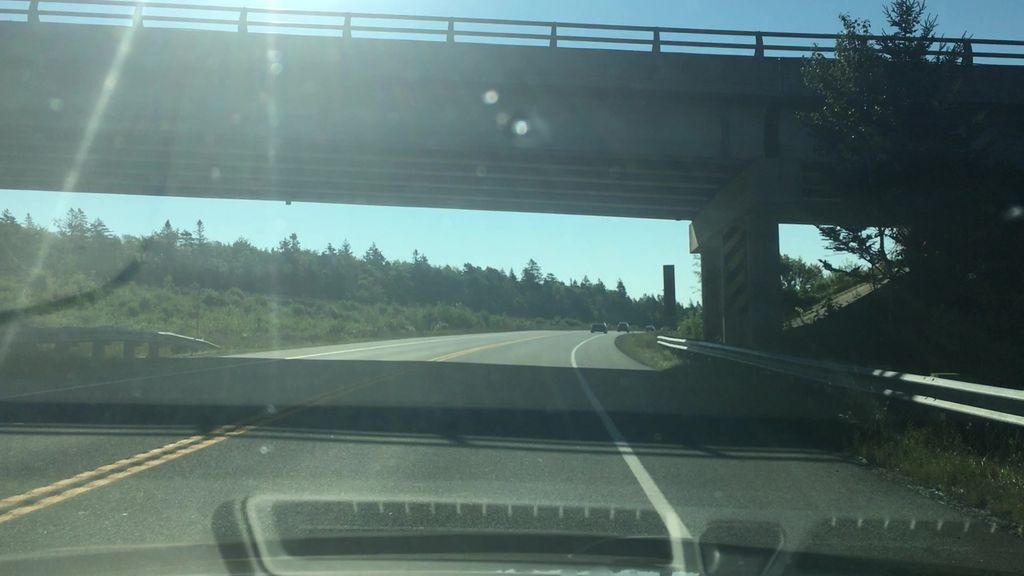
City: halifax